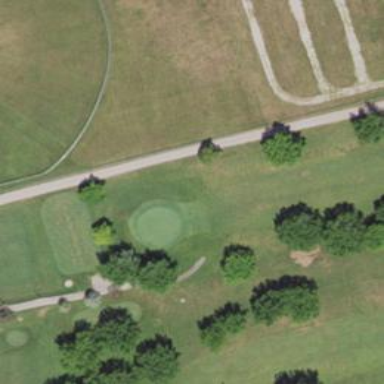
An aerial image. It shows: Golf fairway surrounded by grass.